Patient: sex F, age 83
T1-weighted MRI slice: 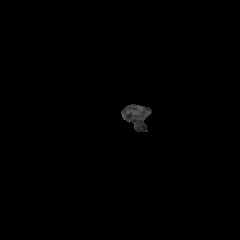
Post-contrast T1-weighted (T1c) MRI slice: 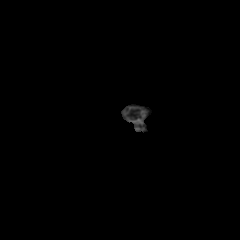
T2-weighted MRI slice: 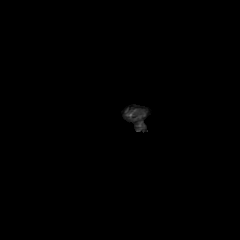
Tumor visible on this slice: no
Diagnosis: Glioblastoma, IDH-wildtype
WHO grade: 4